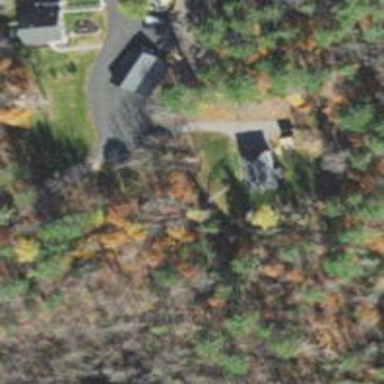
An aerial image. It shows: Driveway leading to service road.